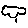
Label: cloud